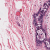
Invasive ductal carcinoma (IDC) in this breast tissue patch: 0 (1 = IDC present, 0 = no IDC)